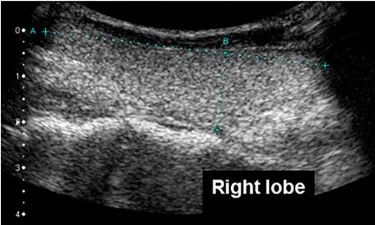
(A, B) In thyroid echography, both lobes of the thyroid gland were swelling although increase of blood flow was not observed.
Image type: radiology (ultrasound)